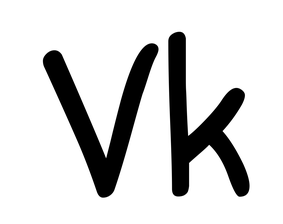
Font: PatrickHand-Regular